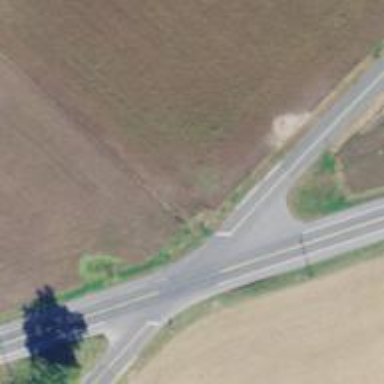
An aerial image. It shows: Stop road.